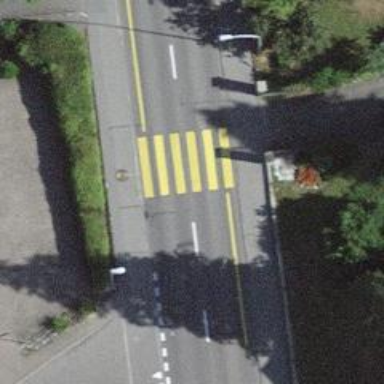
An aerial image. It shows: Uncontrolled zebra crossing with notable zebra markings.